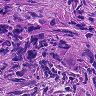
Metastatic tissue present: yes